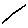
Label: line